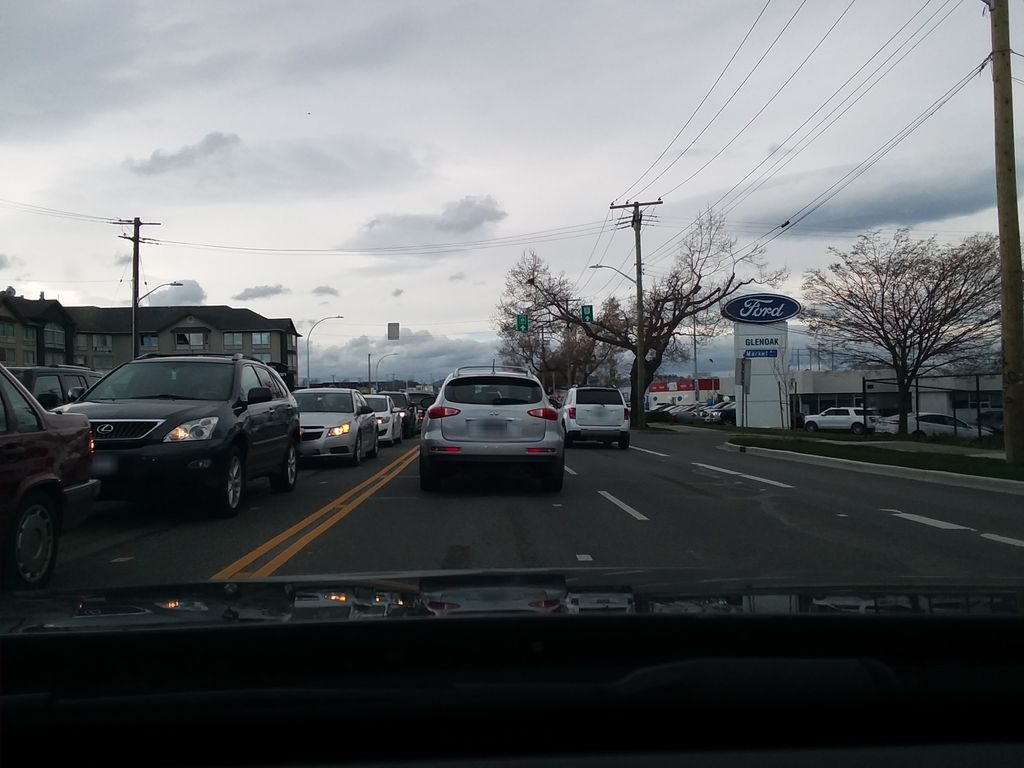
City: victoria